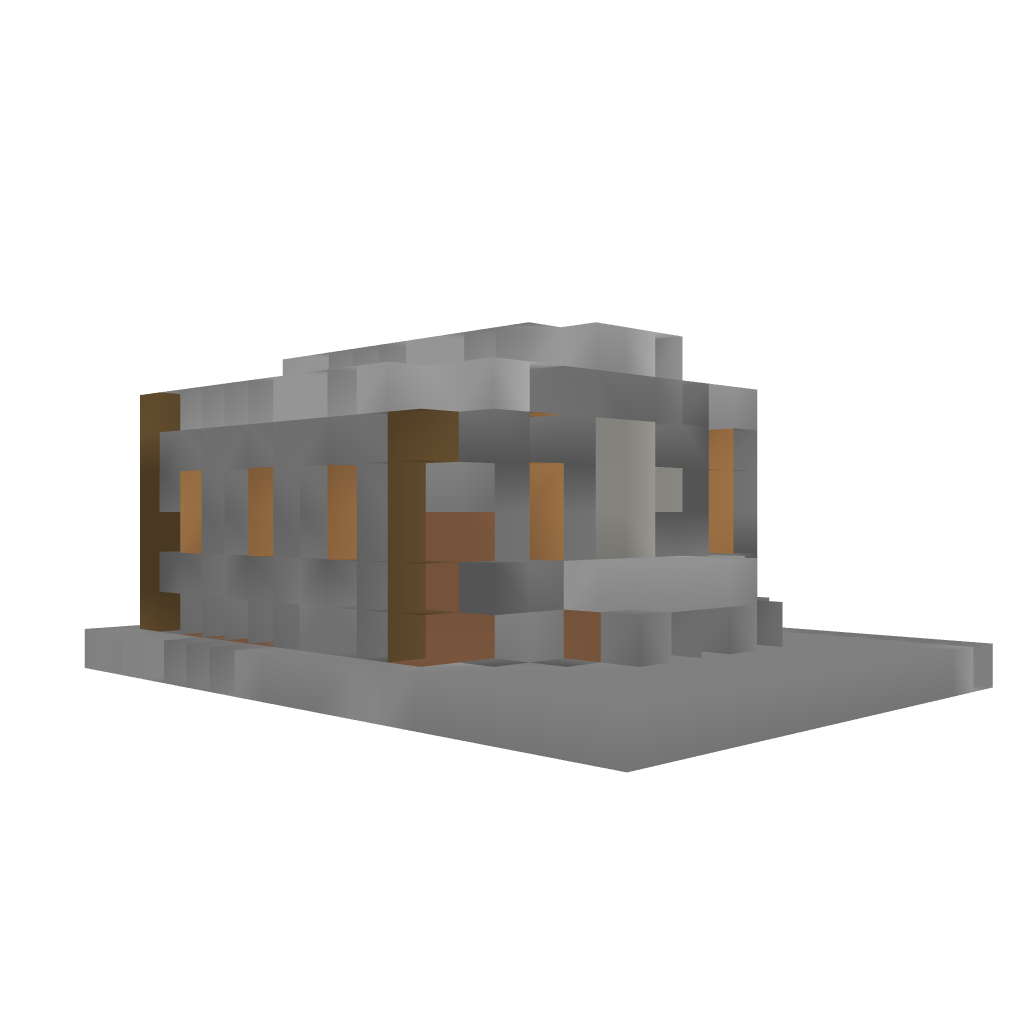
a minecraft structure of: Farm sugarcane